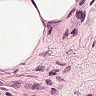
Metastatic tissue present: no